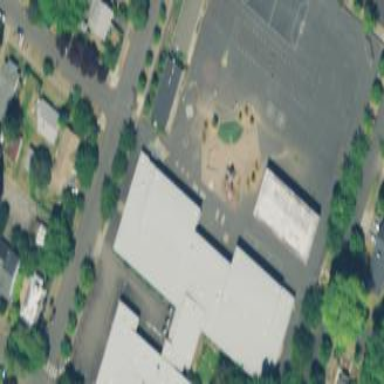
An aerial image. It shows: School.